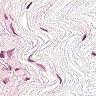
Metastatic tissue present: no